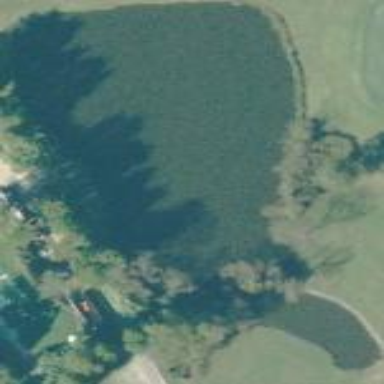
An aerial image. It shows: Scenic view of water hazard on golf course. The natural water feature adds beauty to the landscape.